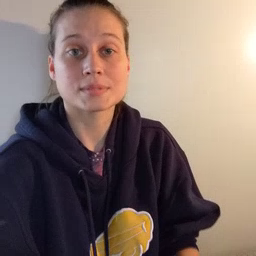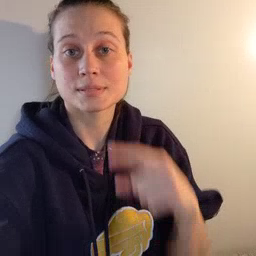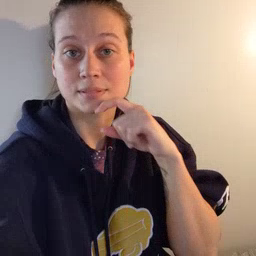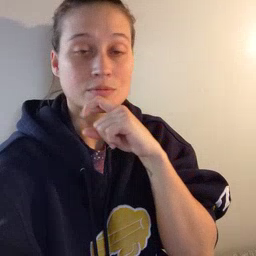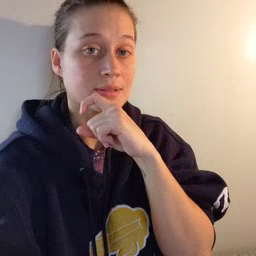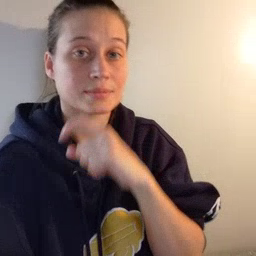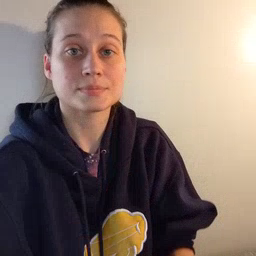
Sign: cereal